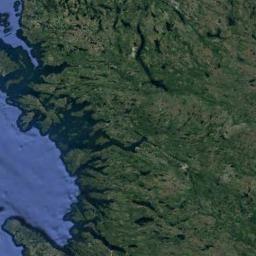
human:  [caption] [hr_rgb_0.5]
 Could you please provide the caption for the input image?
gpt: This wetland is totally covered with vegetation .

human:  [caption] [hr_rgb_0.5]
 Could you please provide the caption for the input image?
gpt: There is a large area of ​​dense brown bare land in a lake in a wetland .

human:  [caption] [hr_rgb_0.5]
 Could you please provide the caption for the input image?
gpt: The wetland consists of green plants and water .

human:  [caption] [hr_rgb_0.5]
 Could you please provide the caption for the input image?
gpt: There are many different shapes and sizes of water around the wetlands .

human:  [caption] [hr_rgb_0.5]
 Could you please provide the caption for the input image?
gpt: The wetland is beside a blue sea .